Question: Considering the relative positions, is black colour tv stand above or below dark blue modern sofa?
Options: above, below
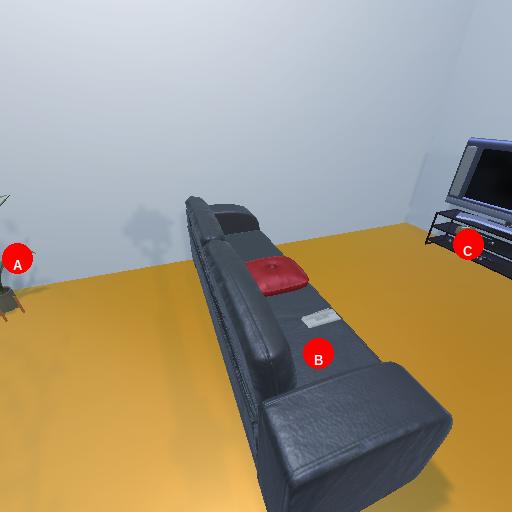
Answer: above